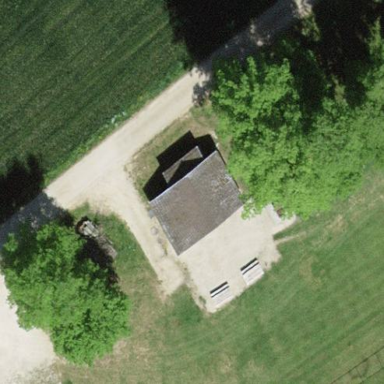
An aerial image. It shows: Cabin.